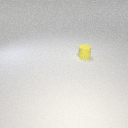
small yellow rubber cylinder